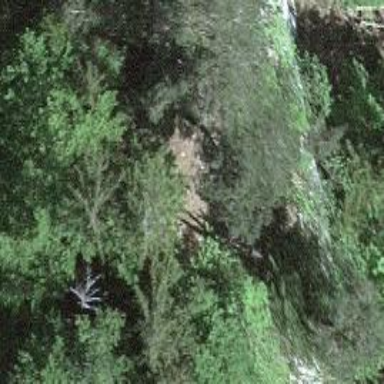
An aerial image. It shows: Natural cliff.